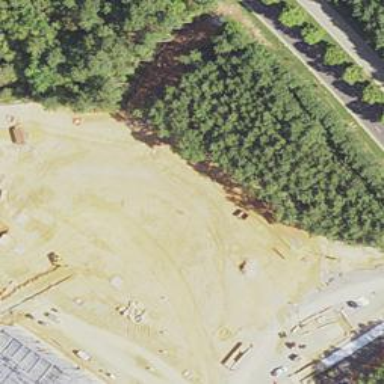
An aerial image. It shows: Service road passing through building tunnel.